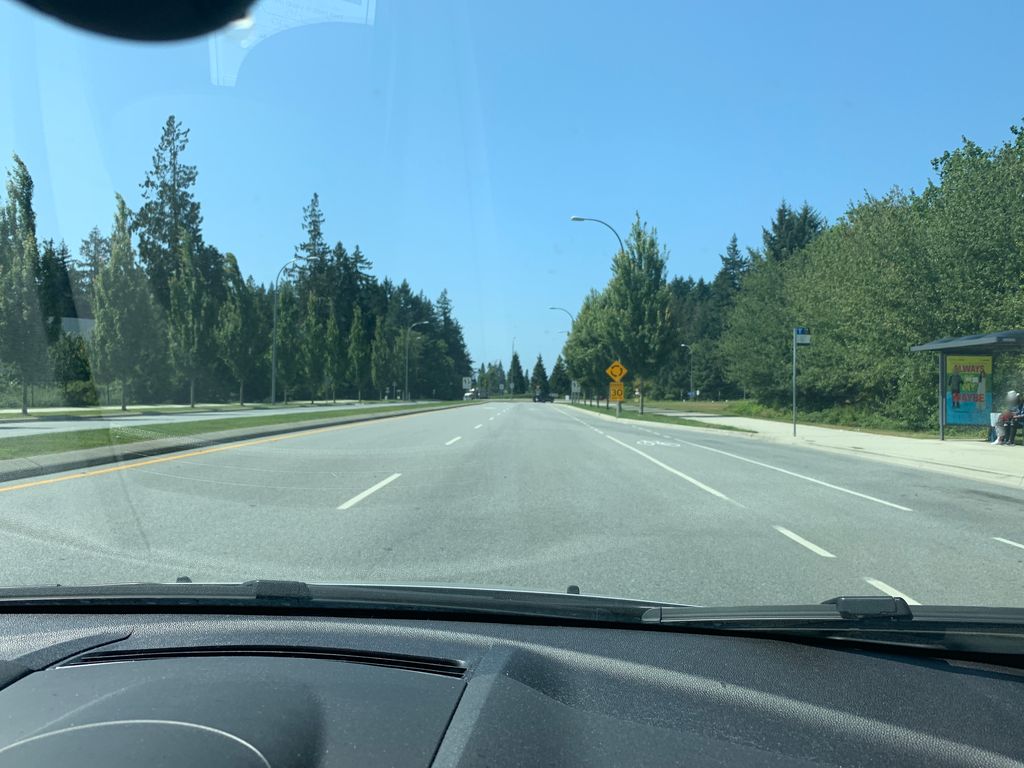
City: vancouver